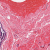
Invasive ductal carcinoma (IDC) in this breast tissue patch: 0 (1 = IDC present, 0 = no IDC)